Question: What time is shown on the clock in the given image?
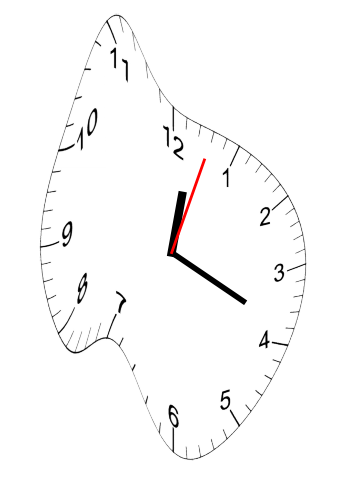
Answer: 12:19:03